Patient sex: F
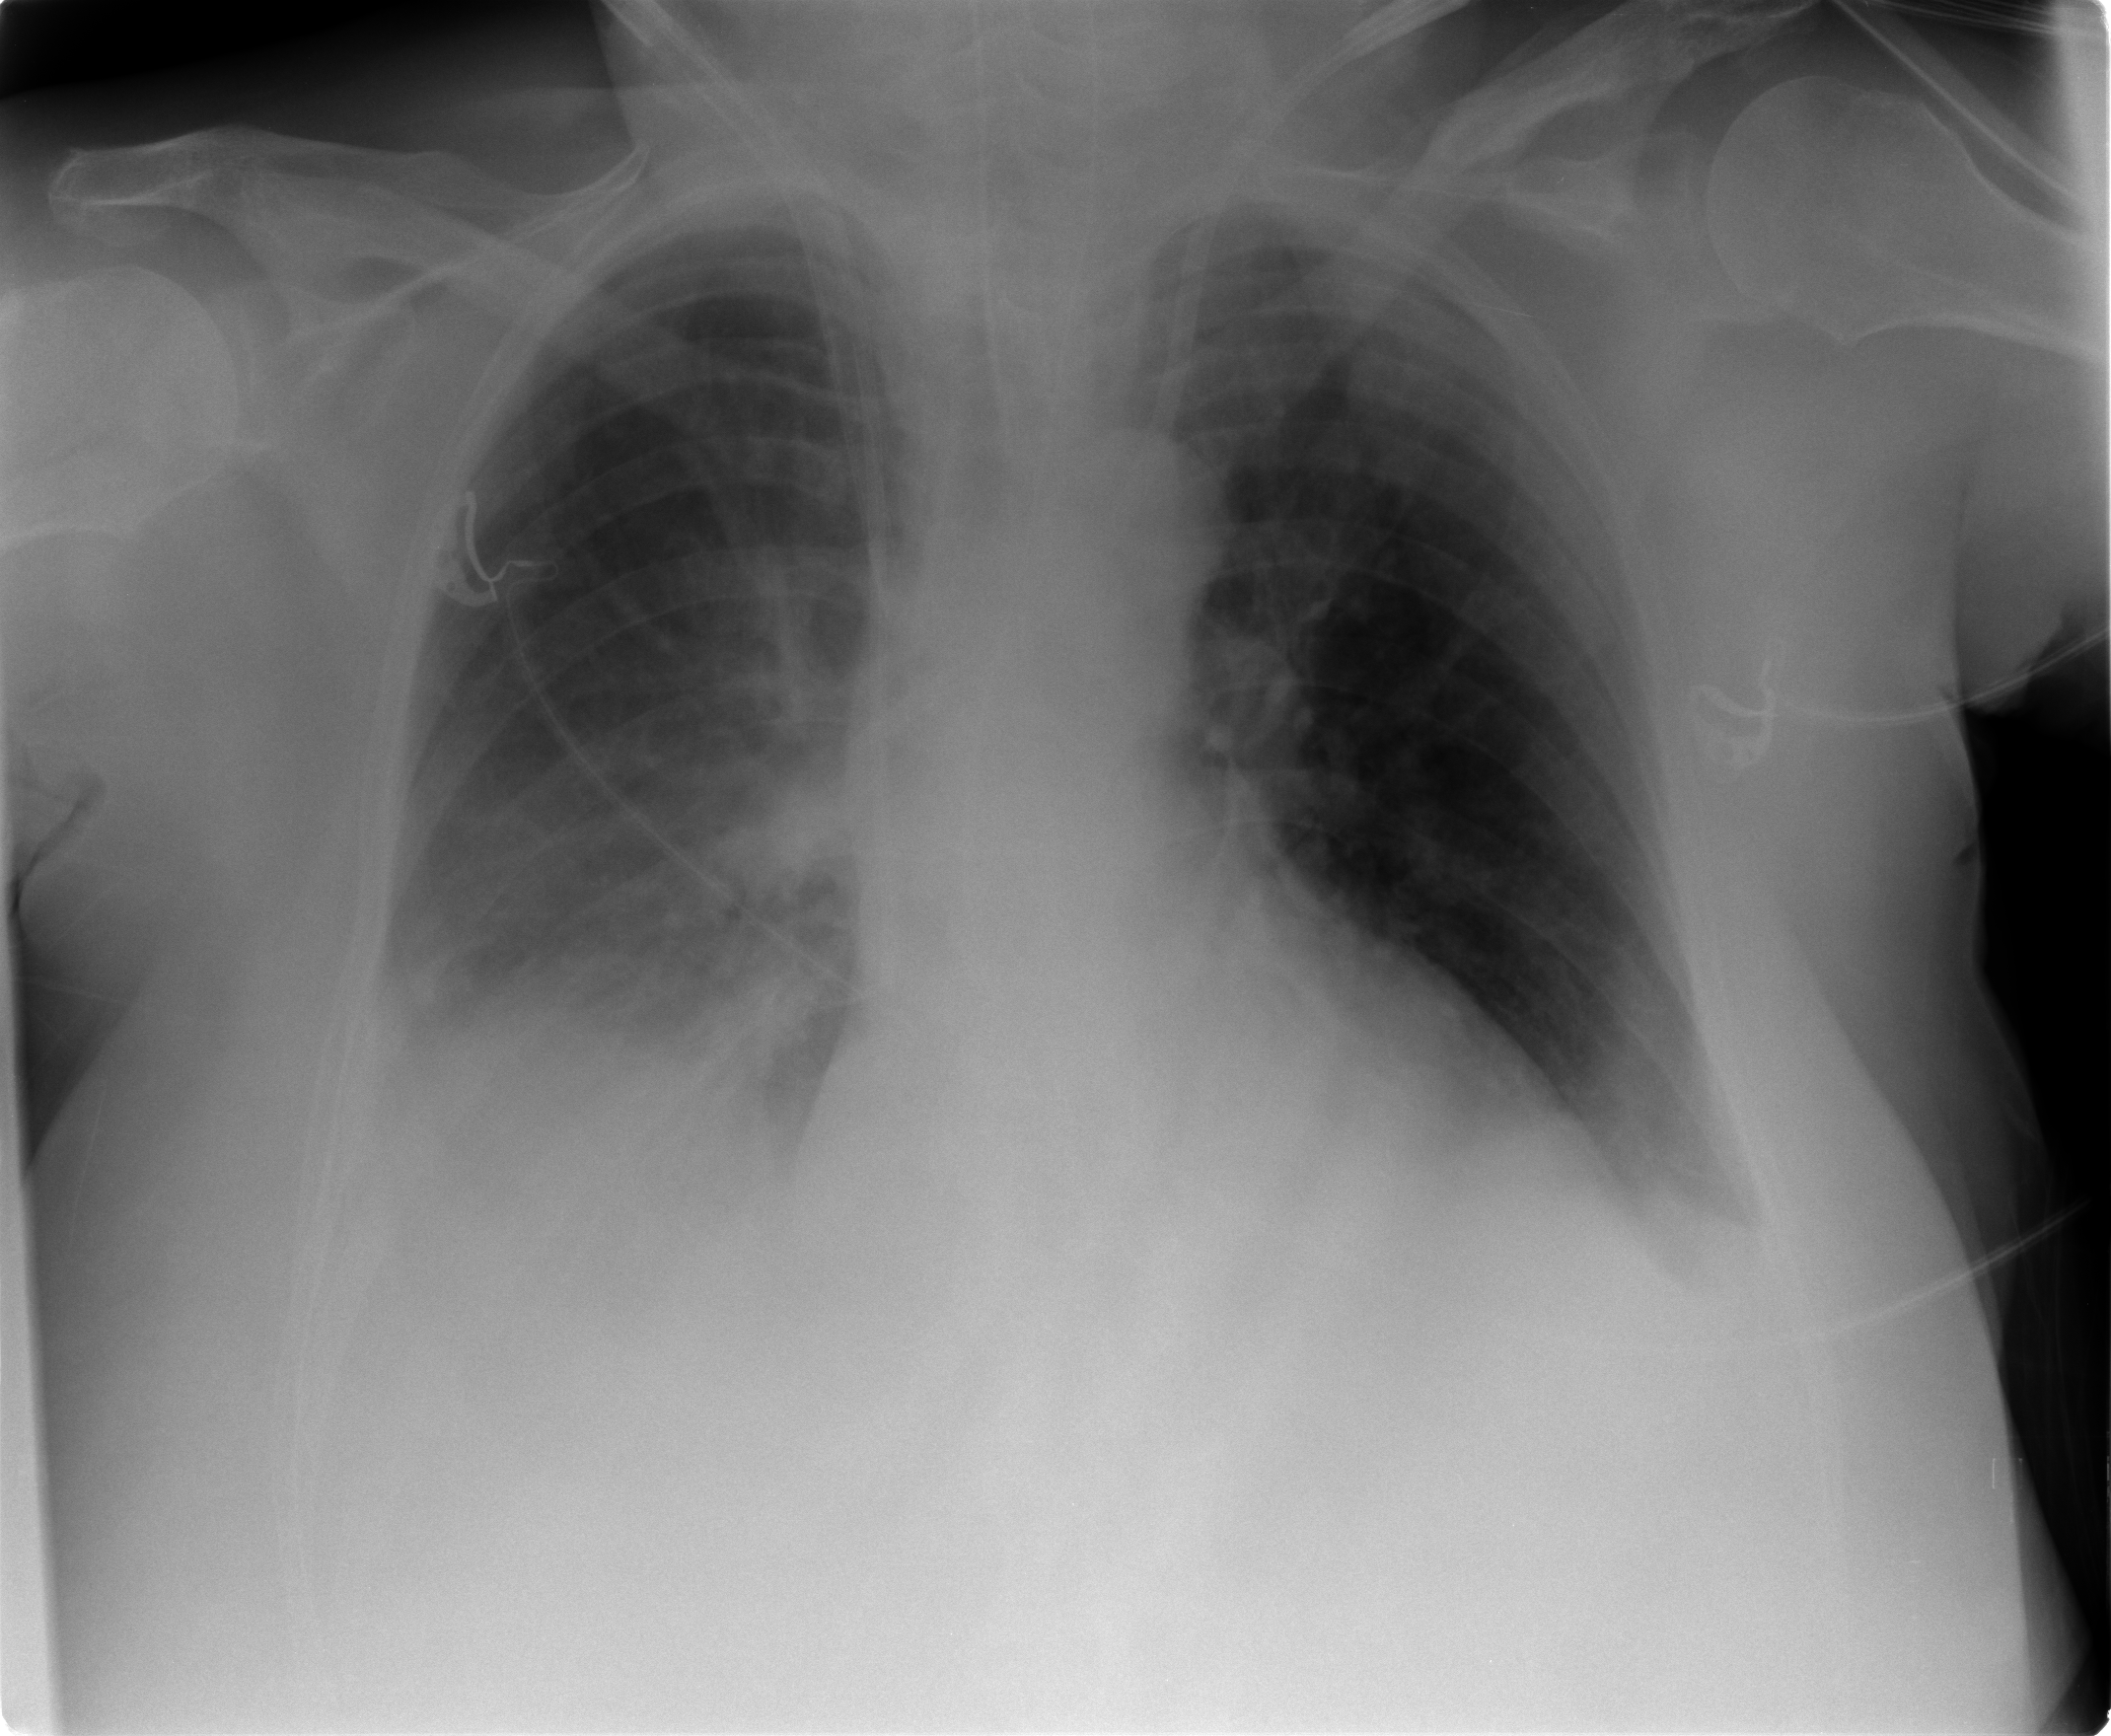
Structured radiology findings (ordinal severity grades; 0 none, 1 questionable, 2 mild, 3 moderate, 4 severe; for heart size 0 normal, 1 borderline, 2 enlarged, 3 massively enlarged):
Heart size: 2
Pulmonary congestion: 2
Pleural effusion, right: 3
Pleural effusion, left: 2
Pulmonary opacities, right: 0
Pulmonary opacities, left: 0
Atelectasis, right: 2
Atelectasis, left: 2